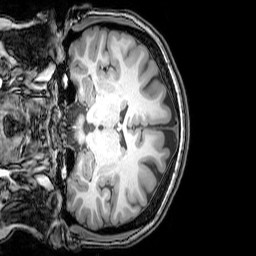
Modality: T1w
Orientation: coronal
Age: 25
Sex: female
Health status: healthy
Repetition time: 0.081 s
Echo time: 0.037 s